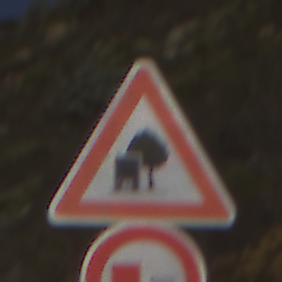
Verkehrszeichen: UnzureichendesLichtraumprofil
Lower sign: UeberholverbotKraftfahrzeuge
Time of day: MorningAfternoon
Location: Outdoor (RoadRail)
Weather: PartlyCloudy
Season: NotSpecified
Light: Natural